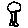
Label: tree